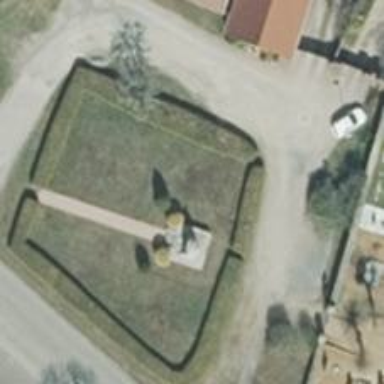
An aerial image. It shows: Memorial site with historic significance.